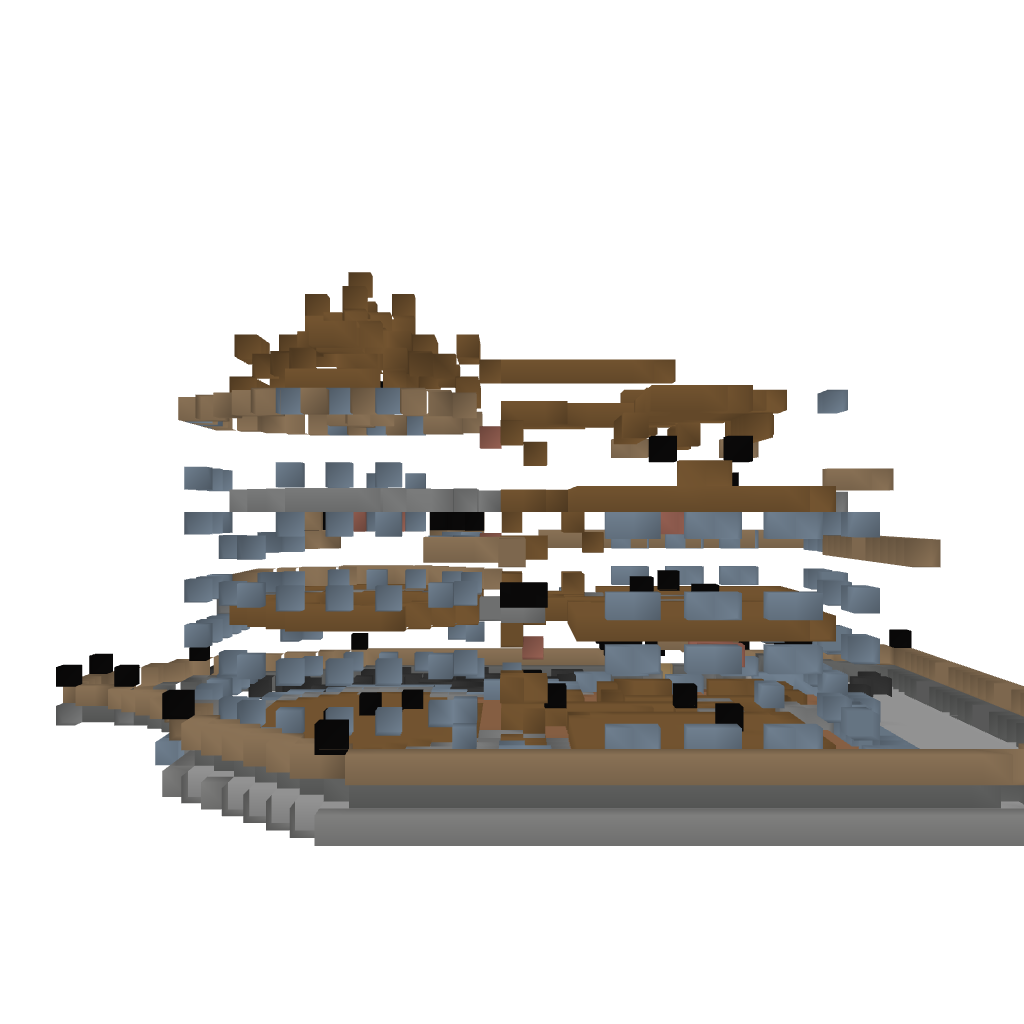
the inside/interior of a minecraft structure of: Brick Cottage